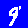
Digit: 9